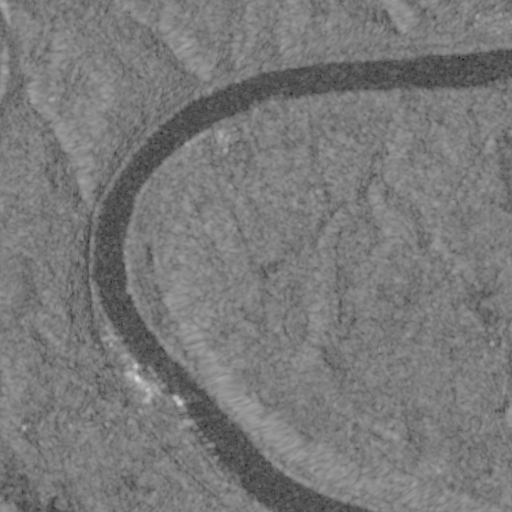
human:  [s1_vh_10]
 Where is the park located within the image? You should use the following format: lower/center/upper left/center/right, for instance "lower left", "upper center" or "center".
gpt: The park is located in the right of the image.
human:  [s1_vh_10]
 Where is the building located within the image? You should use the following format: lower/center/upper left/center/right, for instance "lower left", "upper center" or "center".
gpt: The building is located in the upper right of the image.
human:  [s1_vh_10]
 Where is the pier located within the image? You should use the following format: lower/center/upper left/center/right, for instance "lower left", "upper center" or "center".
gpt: The pier is located in the upper right of the image.
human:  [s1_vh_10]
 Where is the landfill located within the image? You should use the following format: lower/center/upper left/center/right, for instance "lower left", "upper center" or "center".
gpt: There is no landfill in the image.

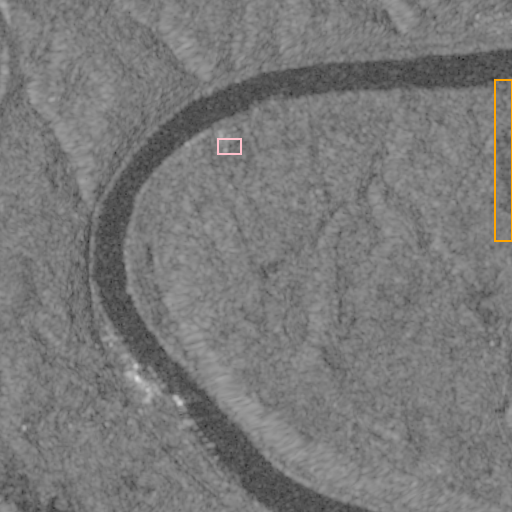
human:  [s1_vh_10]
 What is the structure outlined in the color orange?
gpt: The structure outlined in orange is a park.
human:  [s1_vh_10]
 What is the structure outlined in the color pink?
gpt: The structure outlined in pink is a building.
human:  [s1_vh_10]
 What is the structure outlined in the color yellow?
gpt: There is no yellow outline.